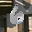
Label: 6